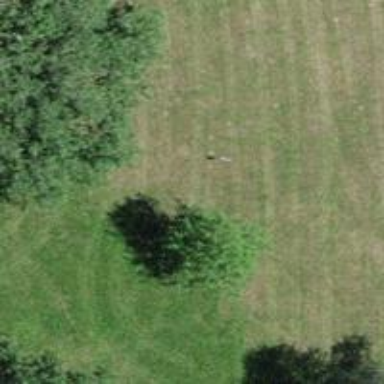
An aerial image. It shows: Single tag "natural: tree."